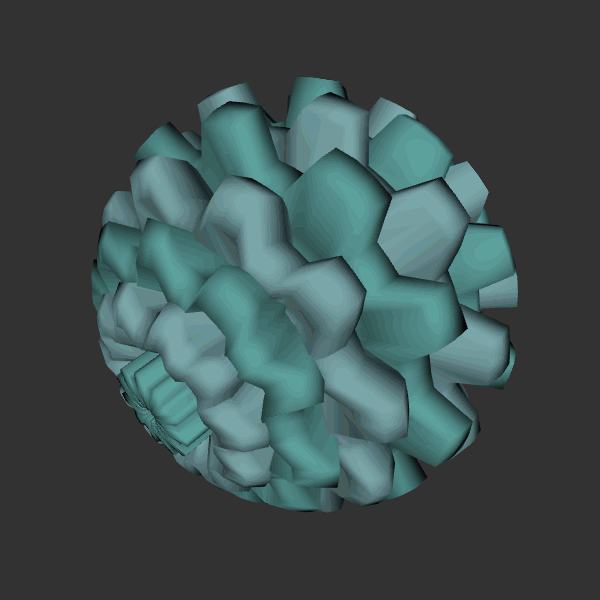
Background: dark